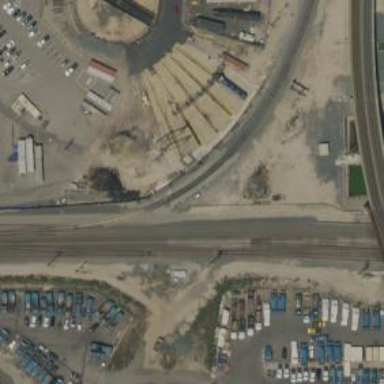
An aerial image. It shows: Railway yard used for servicing trains.